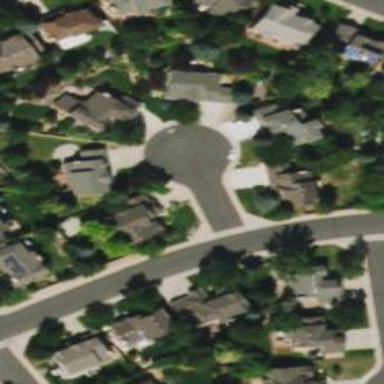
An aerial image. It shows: Circle designated as turning point on the road.